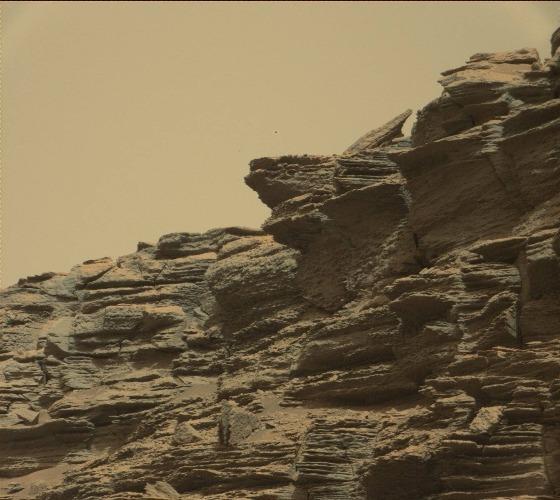
Terrain classes present: Bedrock, Sky / Distant Mountains